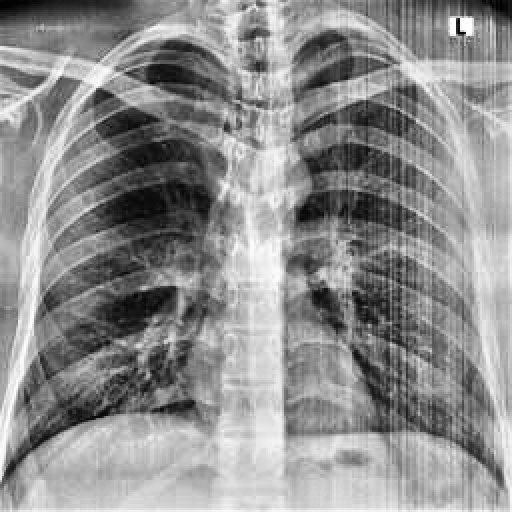
Finding: NORMAL